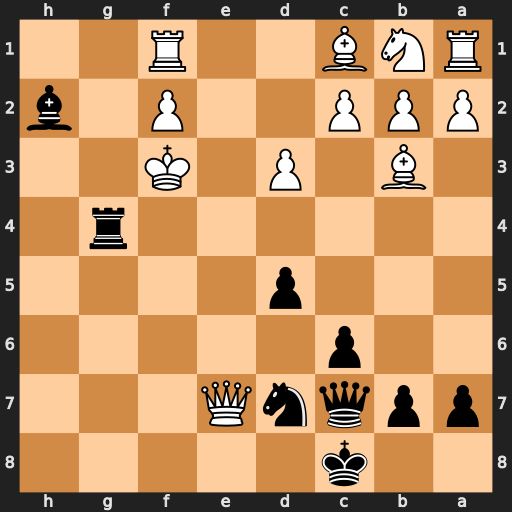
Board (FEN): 2k5/ppqnQ3/2p5/3p4/6r1/1B1P1K2/PPP2P1b/RNB2R2
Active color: b
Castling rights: -
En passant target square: -
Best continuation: Ne5+ Qxe5 Qxe5